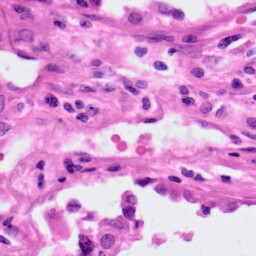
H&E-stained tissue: Lung